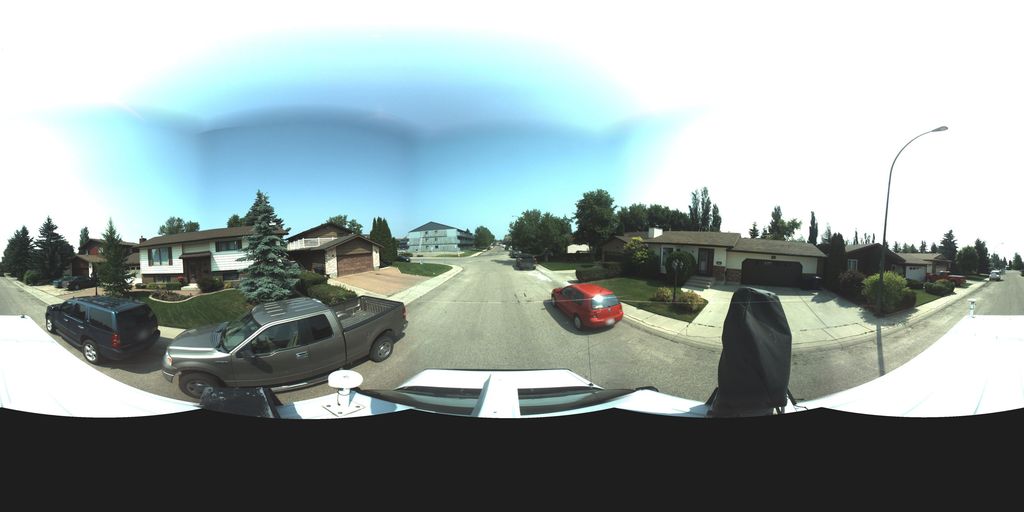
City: saskatoon